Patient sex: M
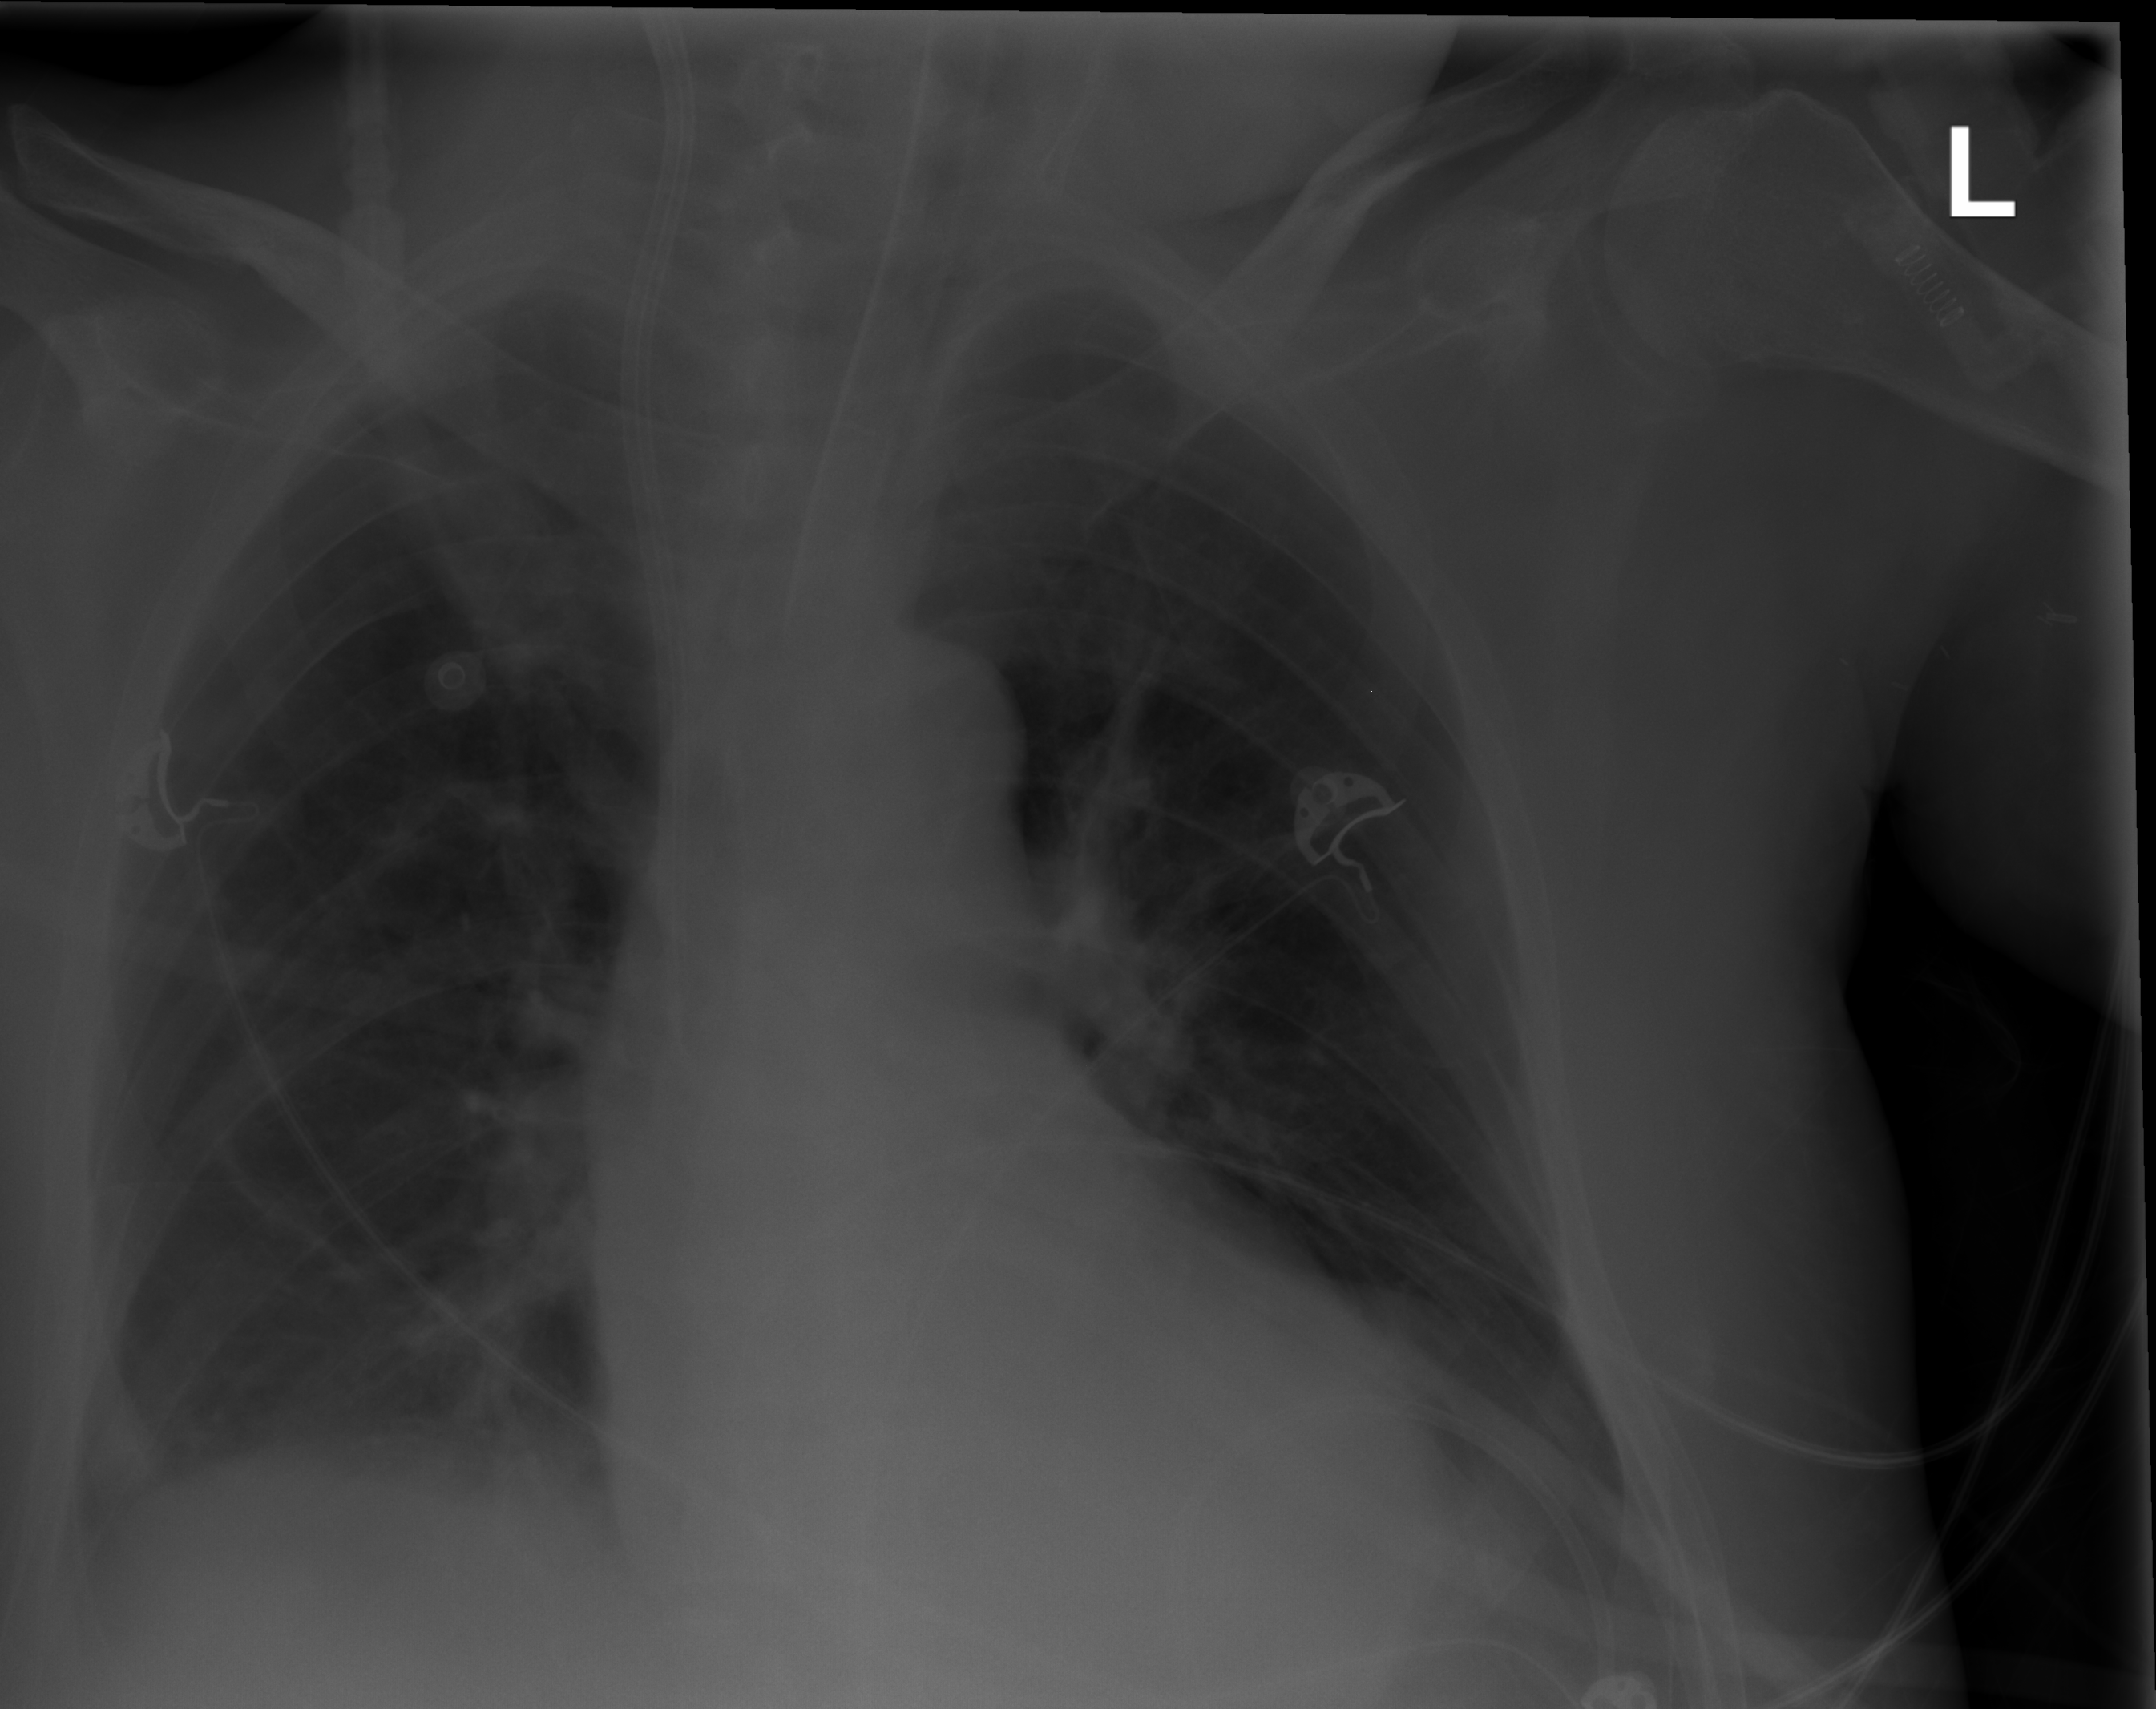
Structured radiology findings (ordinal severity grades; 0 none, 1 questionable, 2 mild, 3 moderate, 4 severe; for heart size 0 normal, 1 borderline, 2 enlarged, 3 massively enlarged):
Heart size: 0
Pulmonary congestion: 0
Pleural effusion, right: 2
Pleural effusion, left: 2
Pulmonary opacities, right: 0
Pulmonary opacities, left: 0
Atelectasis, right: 2
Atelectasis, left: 1